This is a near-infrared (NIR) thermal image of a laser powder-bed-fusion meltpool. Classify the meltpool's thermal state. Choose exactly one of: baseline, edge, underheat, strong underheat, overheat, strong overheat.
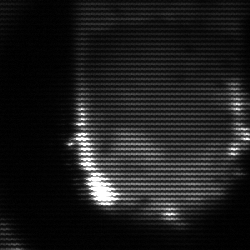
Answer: baseline